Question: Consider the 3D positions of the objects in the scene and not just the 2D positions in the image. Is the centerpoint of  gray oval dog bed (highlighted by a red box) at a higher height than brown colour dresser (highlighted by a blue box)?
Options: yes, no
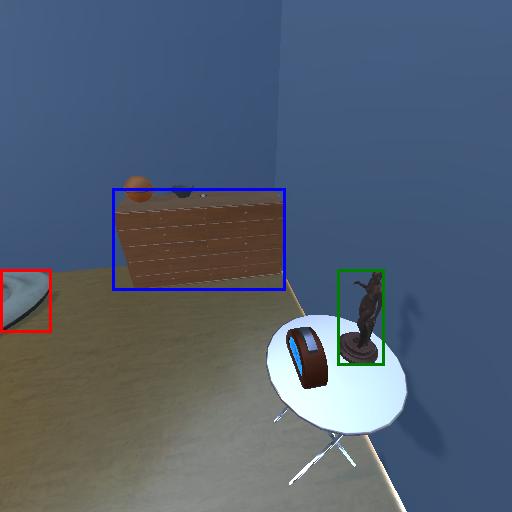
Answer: yes